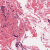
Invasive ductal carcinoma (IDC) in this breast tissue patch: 0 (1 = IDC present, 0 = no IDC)